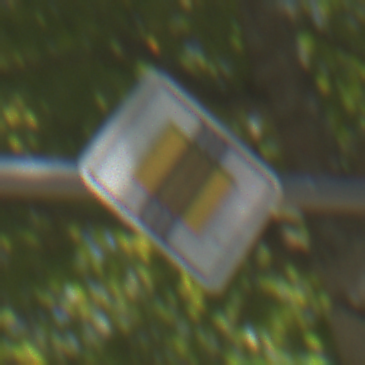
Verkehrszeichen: EndeVorfahrtsstrasse
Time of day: Midday
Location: Outdoor (RoadRail)
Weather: Clear
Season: NotSpecified
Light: Natural